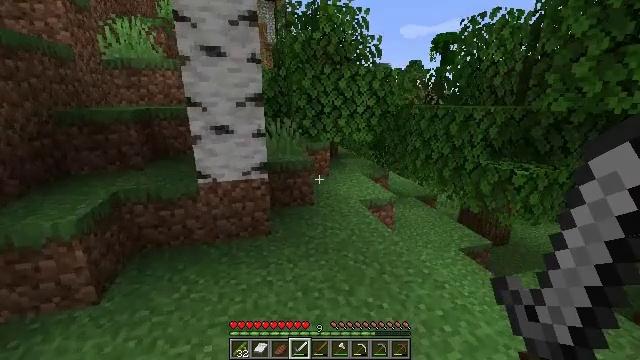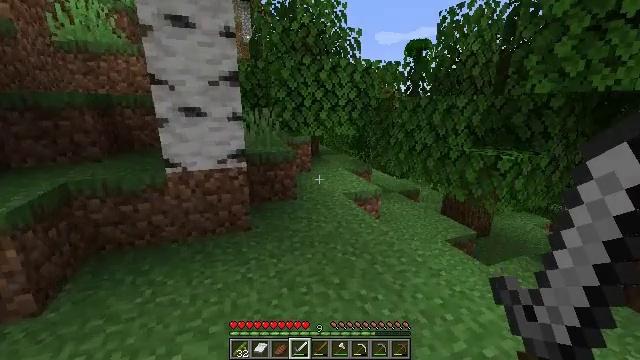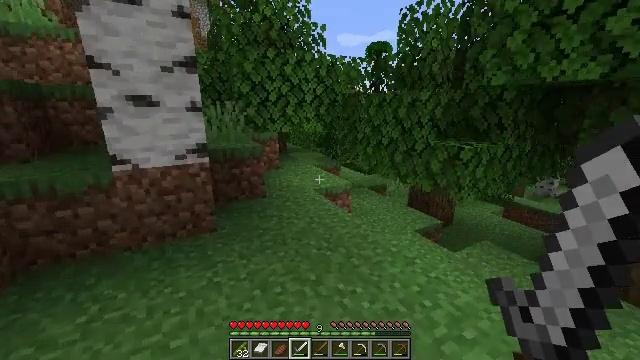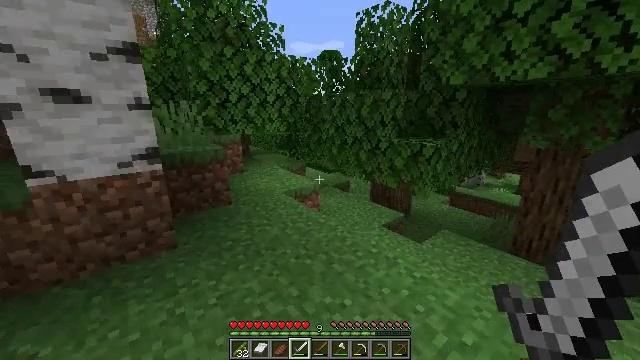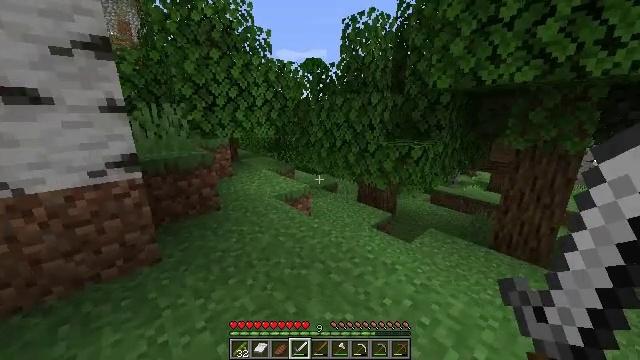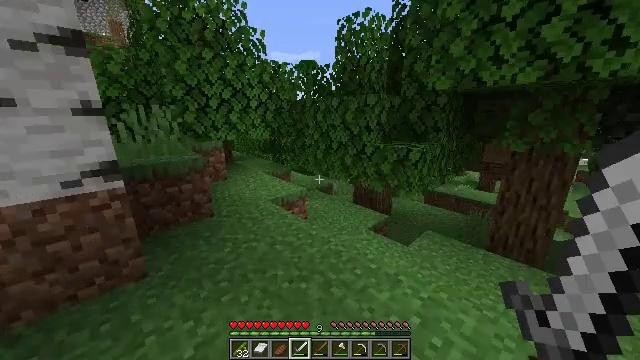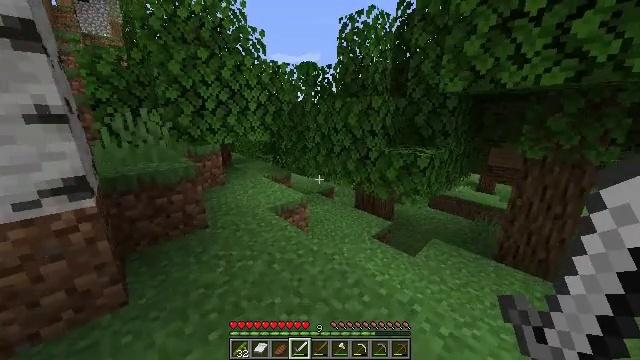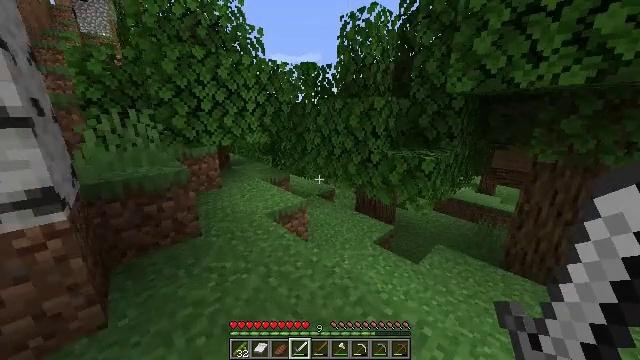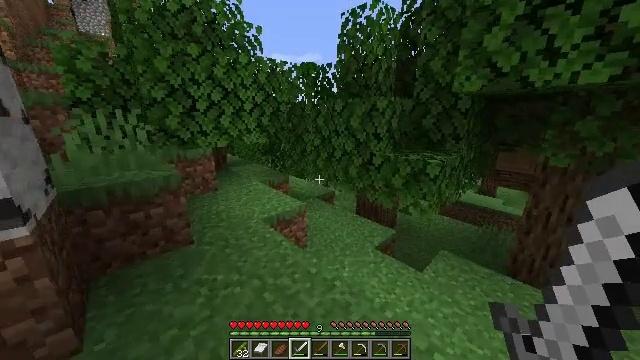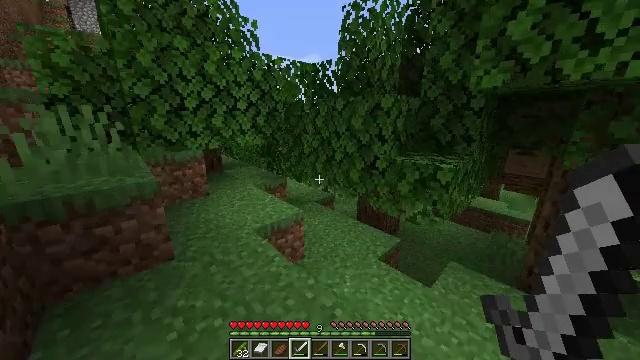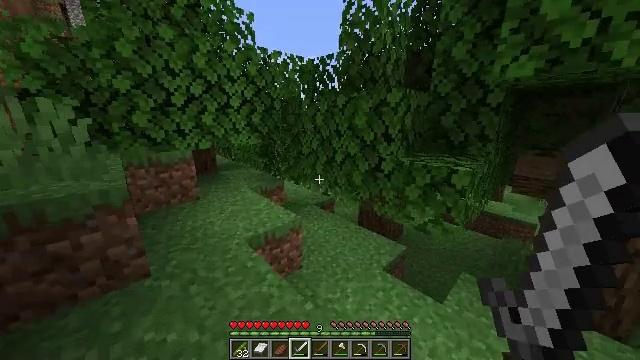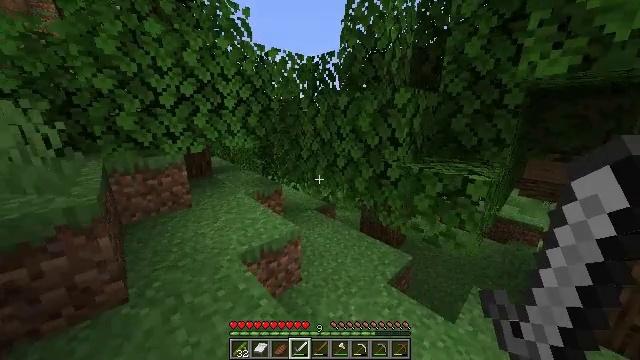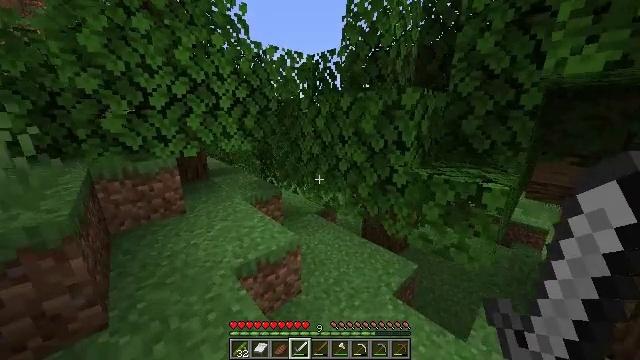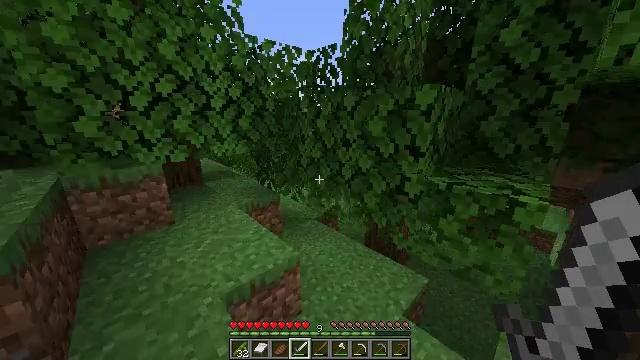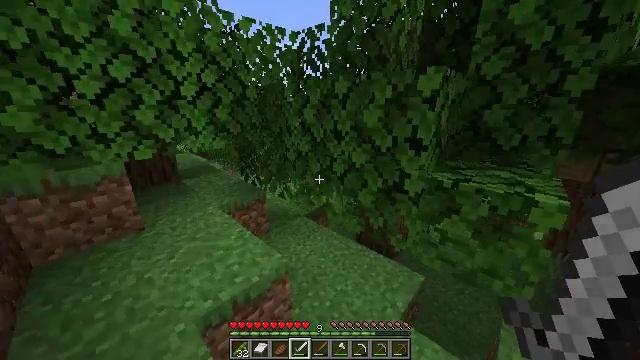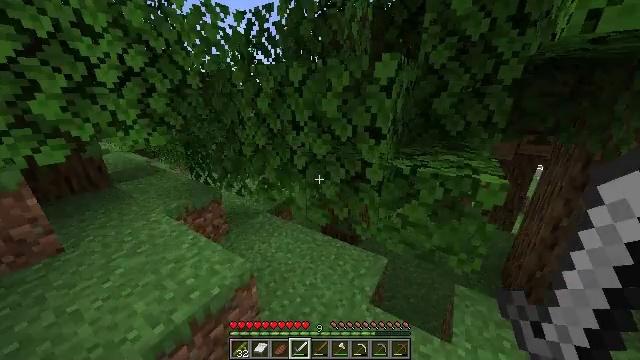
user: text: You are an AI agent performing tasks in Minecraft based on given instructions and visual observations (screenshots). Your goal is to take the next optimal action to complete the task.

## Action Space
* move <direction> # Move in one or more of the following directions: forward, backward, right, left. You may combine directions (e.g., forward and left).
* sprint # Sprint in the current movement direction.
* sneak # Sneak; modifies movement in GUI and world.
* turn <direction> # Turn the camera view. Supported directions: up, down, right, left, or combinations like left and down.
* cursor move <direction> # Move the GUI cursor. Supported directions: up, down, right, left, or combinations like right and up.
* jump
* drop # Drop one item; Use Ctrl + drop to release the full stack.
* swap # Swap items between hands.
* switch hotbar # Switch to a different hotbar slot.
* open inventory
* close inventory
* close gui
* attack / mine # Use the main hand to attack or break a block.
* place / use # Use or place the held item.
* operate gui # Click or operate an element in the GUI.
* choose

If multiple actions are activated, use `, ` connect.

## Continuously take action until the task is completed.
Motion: motion action
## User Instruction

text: Harvest sweet berries by mining the bush.
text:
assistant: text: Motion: move forward, sprint, turn right
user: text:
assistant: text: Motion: move forward, sprint, turn right
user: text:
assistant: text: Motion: move forward, sprint, turn right
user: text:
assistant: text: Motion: move forward, turn right
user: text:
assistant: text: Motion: move forward, turn right
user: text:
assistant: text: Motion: move forward
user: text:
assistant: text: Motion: move forward
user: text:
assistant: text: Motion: move forward
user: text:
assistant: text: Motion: move forward
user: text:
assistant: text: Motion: move forward
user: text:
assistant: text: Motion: move forward
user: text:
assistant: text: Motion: move forward
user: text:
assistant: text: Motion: move forward
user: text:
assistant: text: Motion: move forward, turn right and down
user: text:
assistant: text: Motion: move forward, turn right and down
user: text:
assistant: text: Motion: move forward, turn right and down
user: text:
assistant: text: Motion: move forward and move right, turn right and down
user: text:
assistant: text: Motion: move forward and move right, turn right
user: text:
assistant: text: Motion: move forward and move right
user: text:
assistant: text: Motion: move forward and move right
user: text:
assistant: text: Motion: move forward and move right
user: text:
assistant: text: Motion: move forward and move right
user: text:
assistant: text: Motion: move forward and move right, sprint
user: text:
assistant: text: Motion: move forward and move right, sprint
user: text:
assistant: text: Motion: move forward, sprint, turn left
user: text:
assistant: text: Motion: move forward, sprint
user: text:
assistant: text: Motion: move forward
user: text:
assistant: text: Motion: move forward
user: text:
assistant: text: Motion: move forward, turn right
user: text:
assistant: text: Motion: move forward, turn right and down